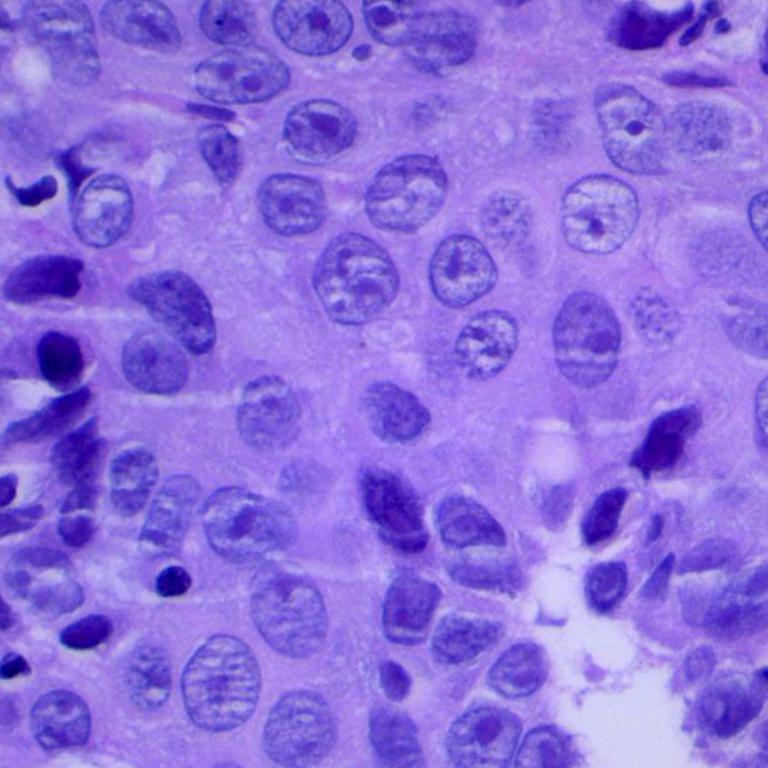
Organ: lung
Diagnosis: squamous carcinomas